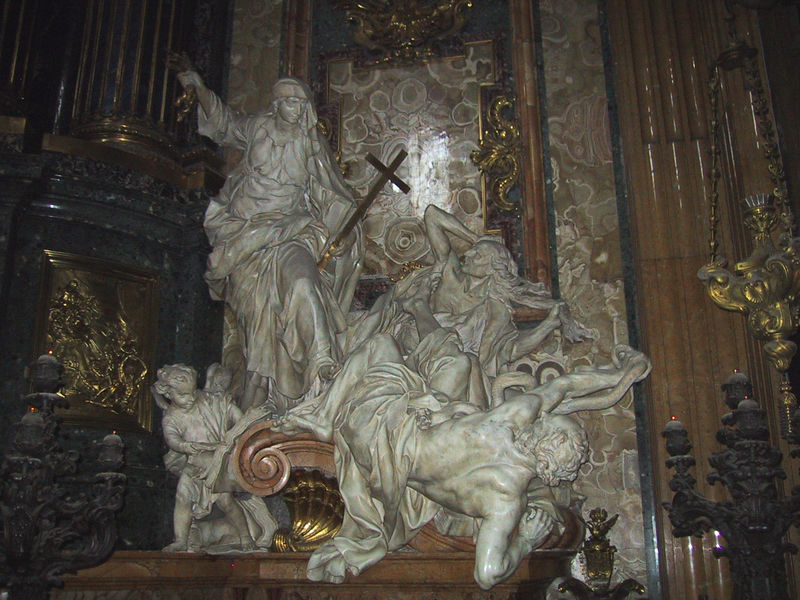
Titel: Ignatius-Altar (hl. Ignatius von Loyola): Der Glaube bekämpft die Idolatrie
Künstler: J. Theodou
Standort: Rom, Il Gesù (EU - I - Latium)
Schlagwörter: mann, frau, holz, marmor, weiss, ornament, barock, stein, kirche, figur, gold, rokoko, engel, putte, skulptur, statue, enge, italien, figuren, angst, ornamente, stuck, fallen, flucht, foto, buch, kreuz, tote, furcht, schlange, allegorie, altar, rom, kerzenleuchter, orgel, voluten, sturz, volute, heilige, muschel, maria, vertreibung, spirale, drohen, dämonen, hexe, kreut, muscher, bernini, ecclesia